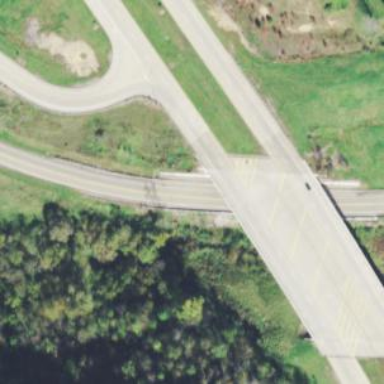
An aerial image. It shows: Secondary road.